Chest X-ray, PA view. Patient: 55 years old, sex F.
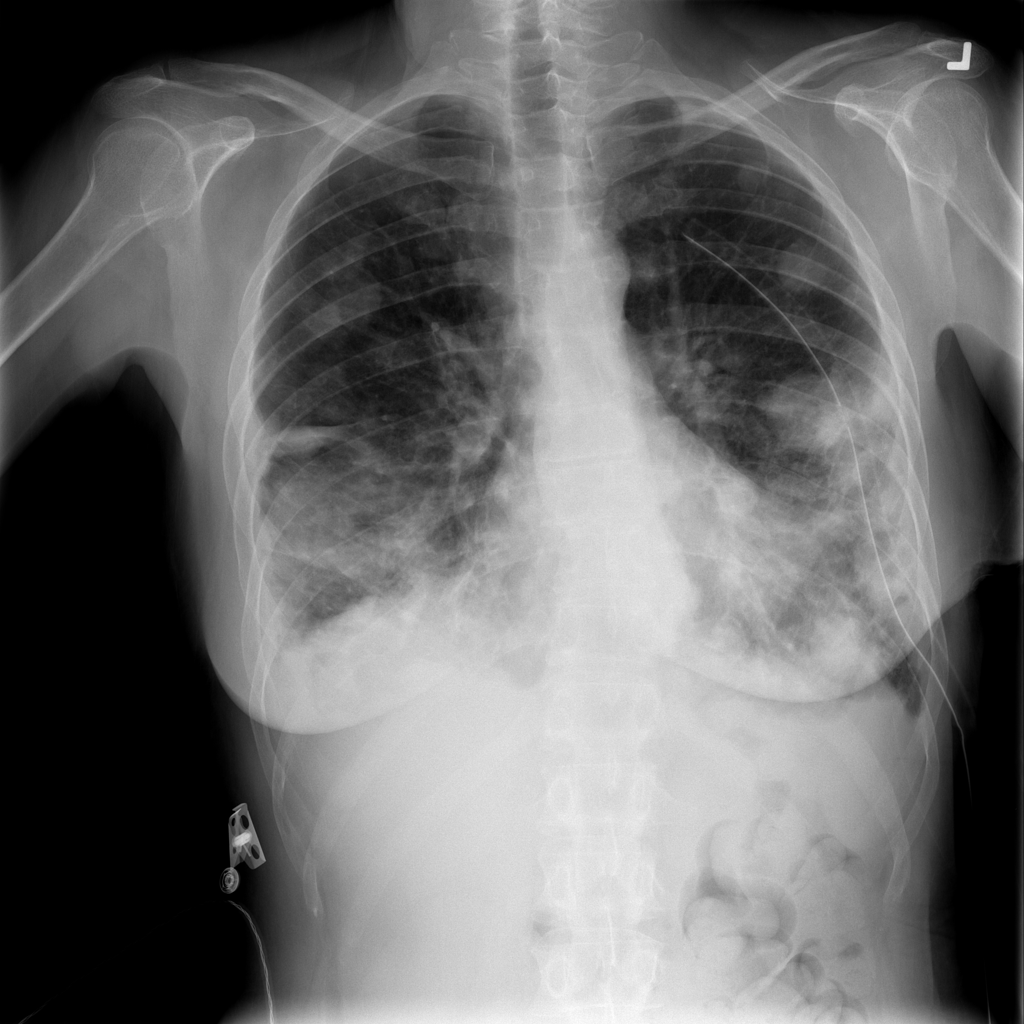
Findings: No Finding